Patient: sex M, age 30
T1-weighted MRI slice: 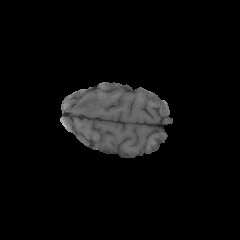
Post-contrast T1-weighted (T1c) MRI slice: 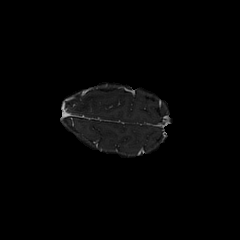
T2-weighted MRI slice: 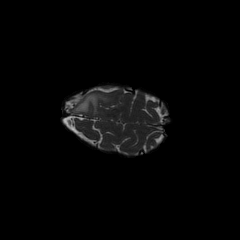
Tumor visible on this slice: yes
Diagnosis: Astrocytoma, IDH-mutant
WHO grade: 3